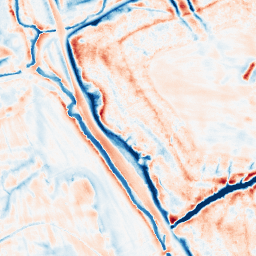
Category: edge_preserving
Decomposition family: bilateral
Decomposition parameters: d: 21
sigma_color: 75
sigma_space: 100
Upsampling method: regularized
Upsampling parameters: scale: 2
lambda_reg: 0.01
Upsampling scale: 2